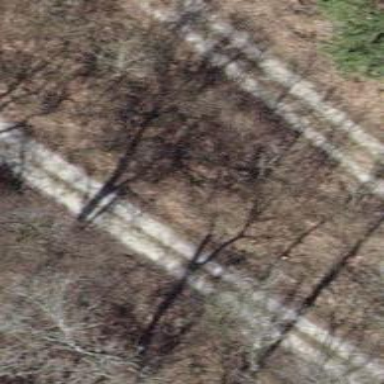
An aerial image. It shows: Unpaved track with grade2 quality type.